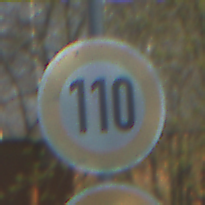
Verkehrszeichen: Geschwindigkeit110
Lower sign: Ueberholverbot
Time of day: MorningAfternoon
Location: Outdoor (Suburban)
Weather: Clear
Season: NotSpecified
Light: Natural